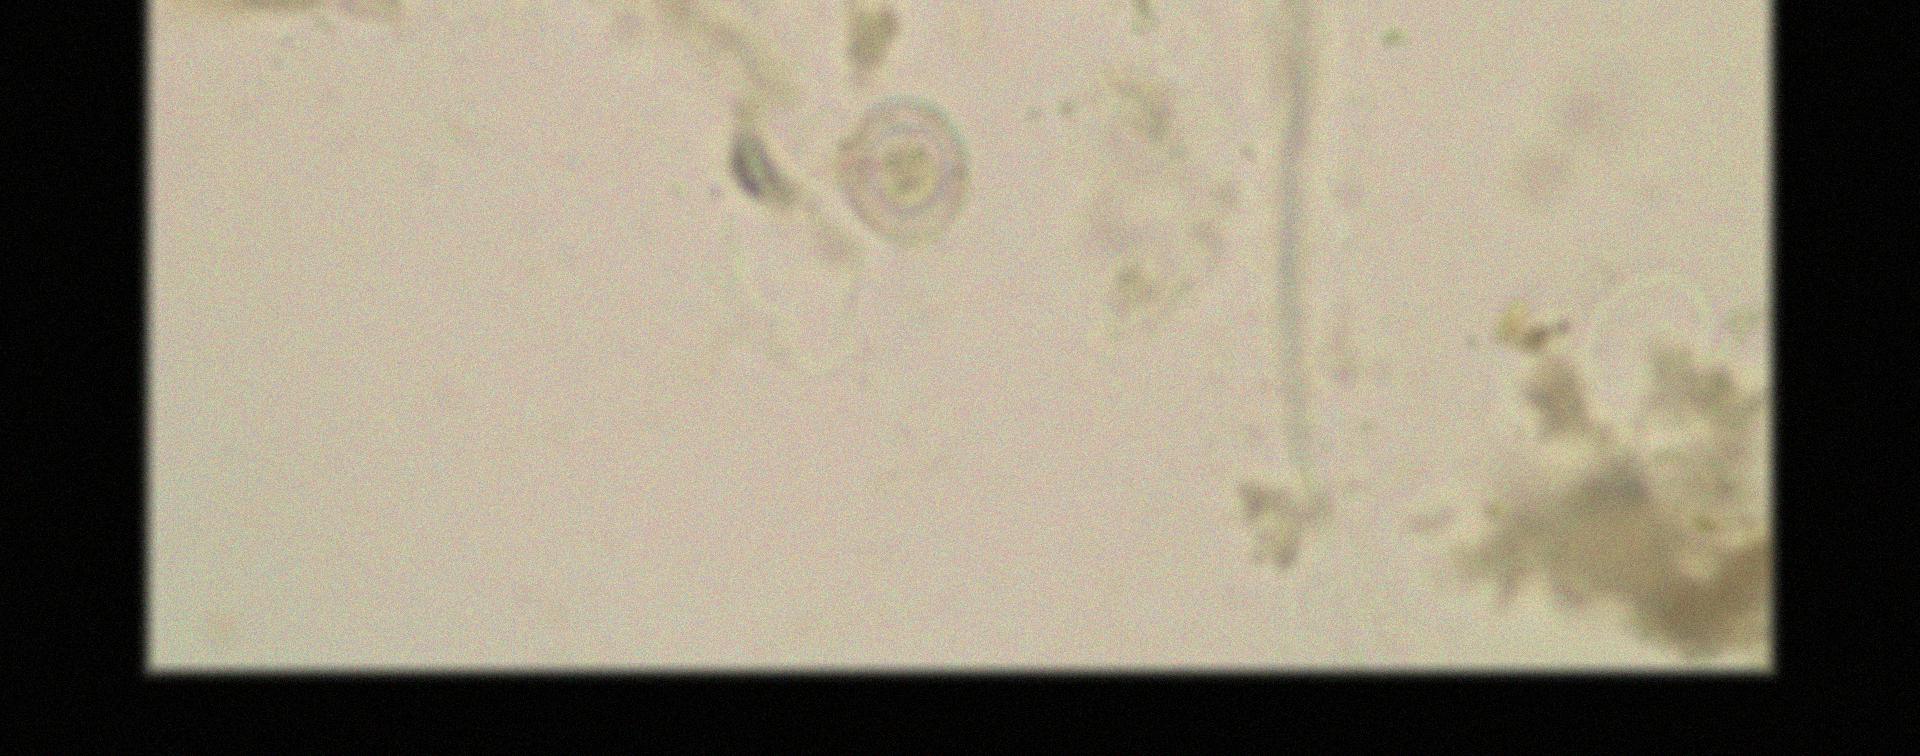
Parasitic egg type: Hymenolepis nana